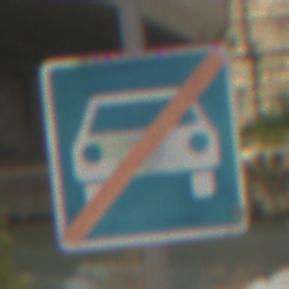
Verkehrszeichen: EndeKraftfahrstrasse
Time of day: MorningAfternoon
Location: Outdoor (Suburban)
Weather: PartlyCloudy
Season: NotSpecified
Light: Natural